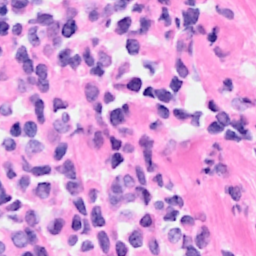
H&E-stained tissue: Breast